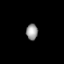
Tissue: prostate
Cell type: T cells
Senescence score: 0.729
Nuclear area (px): 179
Mean DAPI intensity: 153.939